Question: Is it possible to use the IsSynchronizedWithCurrentItem="True" property 3 times in a row like binding a Combobox and a Datagrid to two tables of a dataset in a Master-Detail View. And then binding another Datagrid as a Master-Detail view to the first Detail (where the first Detail is the second Master)?
The tables of the dataset are all in a series connection.
For better understanding here's my code:
First Master-Detail:
'<ComboBox Name="ComboBoxLieferant" ItemsSource="{Binding}" DisplayMemberPath="LFR_NAME"/>'
'''
<DataGrid IsReadOnly="True" ItemsSource="{Binding Path=FK_TBL_MATERIAL_TBL_LIEFERANTENSTAMM}" IsSynchronizedWithCurrentItem="True" AutoGenerateColumns="True" >
'''
The Combobox is bound to 'this.DataContext = DSHistory.TBL_LIEFERANTENSTAMM;'
(the first table)
Second Master-Detail with the new Master as the first Detail:
'<DataGrid Name="dg2" "ItemsSource="{Binding Path=FK_TBL_MATERIAL_TBL_LIEFERANTENSTAMM/FK_TBL_BESTELLUNG_TBL_MATERIAL}" AutoGenerateColumns="True" IsReadOnly="True" IsSynchronizedWithCurrentItem="True">'
The Path'FK_TBL_MATERIAL_TBL_LIEFERANTENSTAMM/FK_TBL_BESTELLUNG_TBL_MATERIAL' is the relationship between the first, the second and the third table
As you can see I'am using IsSynchronizedWithCurrentItem="True" 3 times.
This is my Dataset:
But it doesn't work.
Is it possible that my binding is incorrect?
Thank's for help!
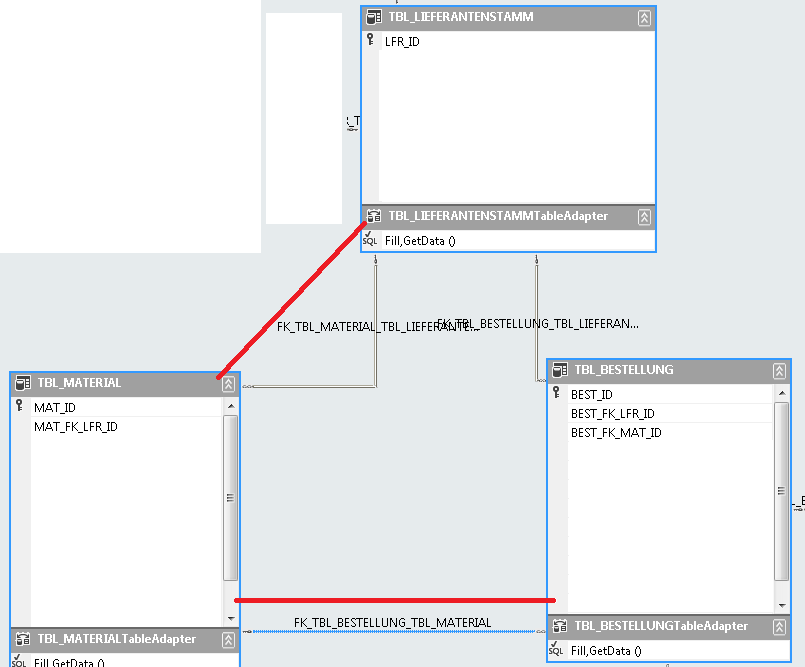
Answer: I solved the problem by myself.
I simply added another relations between these tables in the other direction.